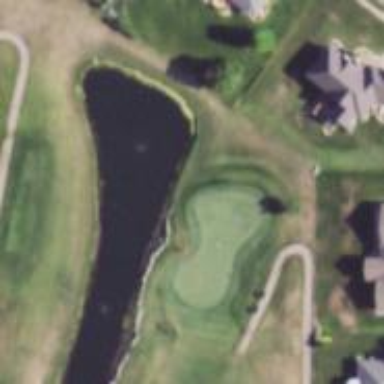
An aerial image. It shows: View of golf hole.